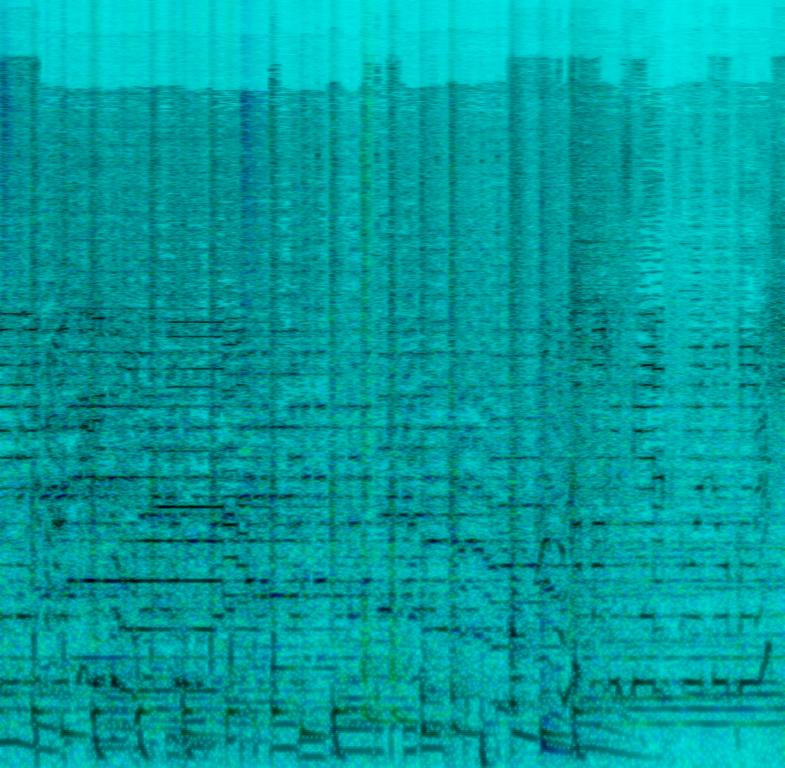
This song features a female voice singing the main melody. This song has a Middle-Eastern feel. The voice is accompanied by percussion playing a dance beat. A synth plays a high pitched melody in between lines. A synth pad plays chords in the background. The bass plays the root notes of the chords. Toward the end, all instruments except the synth pads pause. The voice continues to sing at this time. An autotune effect is used on the voice. This song can be played in a club.